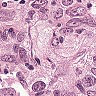
Metastatic tissue present: yes